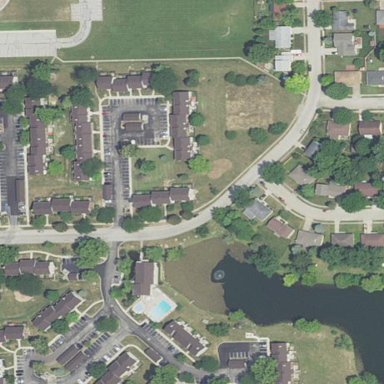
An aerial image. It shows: Residential neighbourhood.